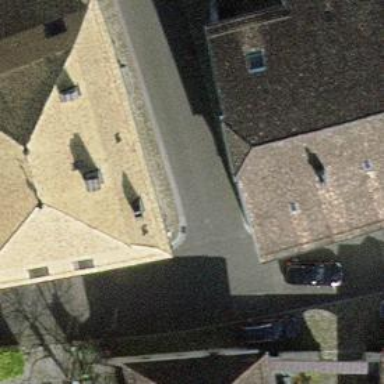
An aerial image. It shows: Residential road with sett surface.